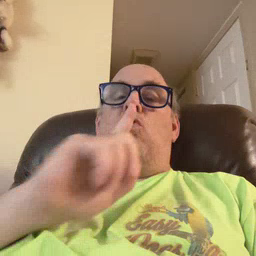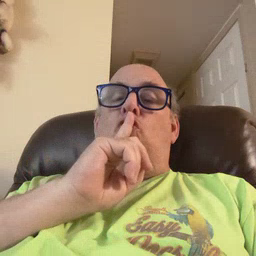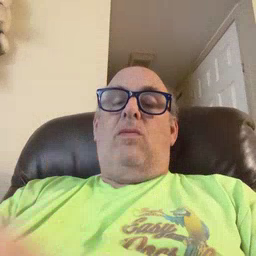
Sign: shhh